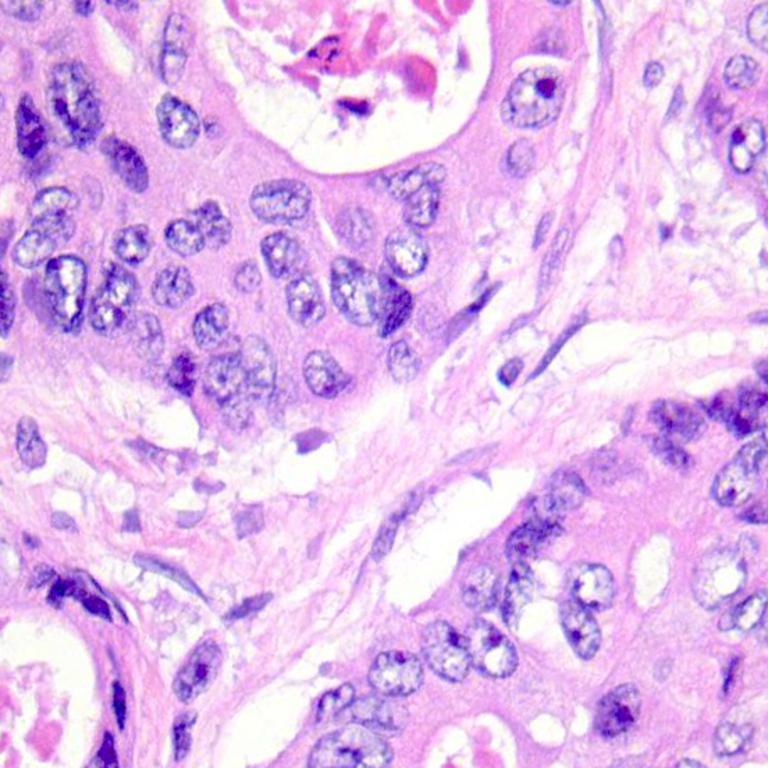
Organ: colon
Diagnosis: adenocarcinomas